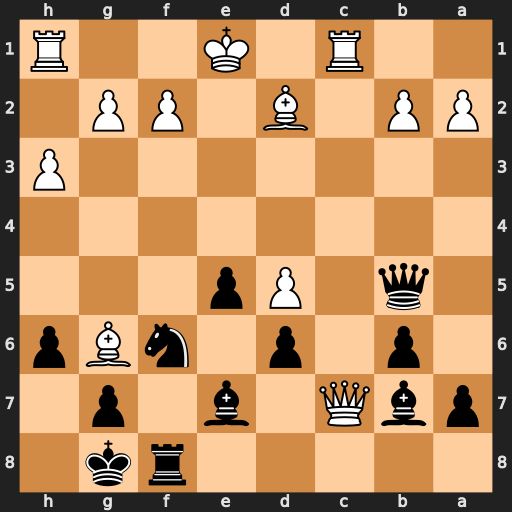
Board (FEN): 5rk1/pbQ1b1p1/1p1p1nBp/1q1Pp3/8/7P/PP1B1PP1/2R1K2R
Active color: b
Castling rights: K
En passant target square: -
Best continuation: Ba6 Qc4 Qxc4 Rxc4 Bxc4